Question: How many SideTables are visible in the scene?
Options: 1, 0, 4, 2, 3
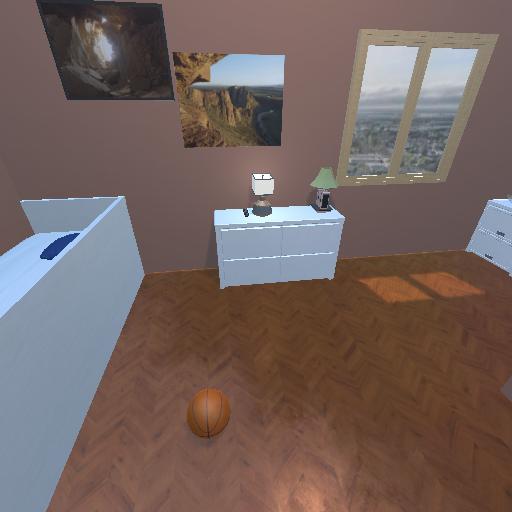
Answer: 1